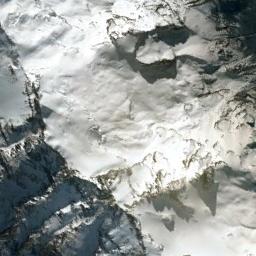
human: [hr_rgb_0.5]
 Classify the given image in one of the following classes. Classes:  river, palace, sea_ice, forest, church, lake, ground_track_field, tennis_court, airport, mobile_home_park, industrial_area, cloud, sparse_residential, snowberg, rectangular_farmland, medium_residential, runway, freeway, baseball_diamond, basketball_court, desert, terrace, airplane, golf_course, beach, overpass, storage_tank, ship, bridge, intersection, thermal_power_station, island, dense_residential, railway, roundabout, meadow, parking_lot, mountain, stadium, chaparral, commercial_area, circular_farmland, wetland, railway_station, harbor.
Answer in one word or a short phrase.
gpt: snowberg